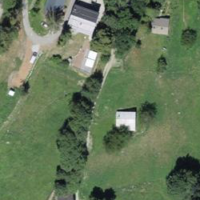
EUNIS habitat code: 55
Species observed at this site:
Lanius collurio
Silene dioica